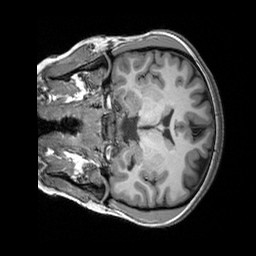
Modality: T1w
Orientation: coronal
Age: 21
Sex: female
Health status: healthy
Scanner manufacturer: siemens
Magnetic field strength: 3 T
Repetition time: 2.3 s
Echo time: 0.00303 s